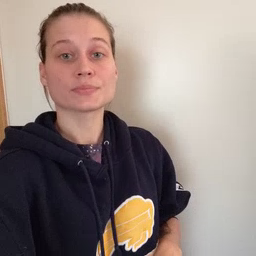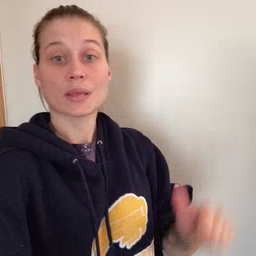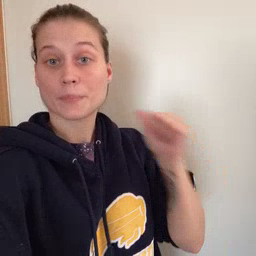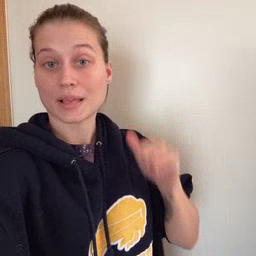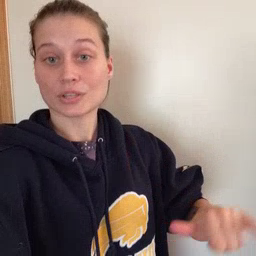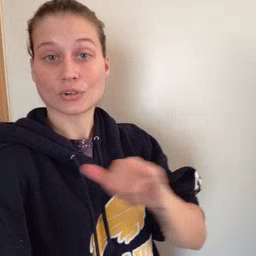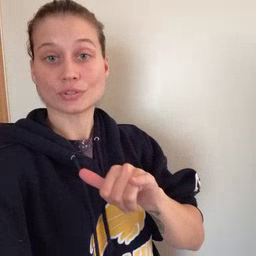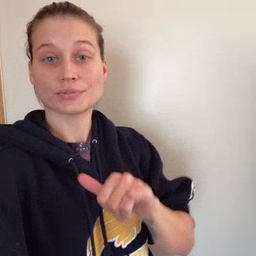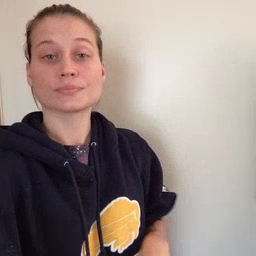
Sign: backyard